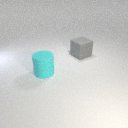
large gray rubber cube to the right of large cyan rubber cylinder